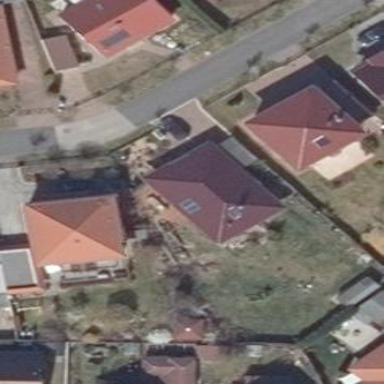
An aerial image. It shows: Hipped roof house.